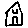
Label: house